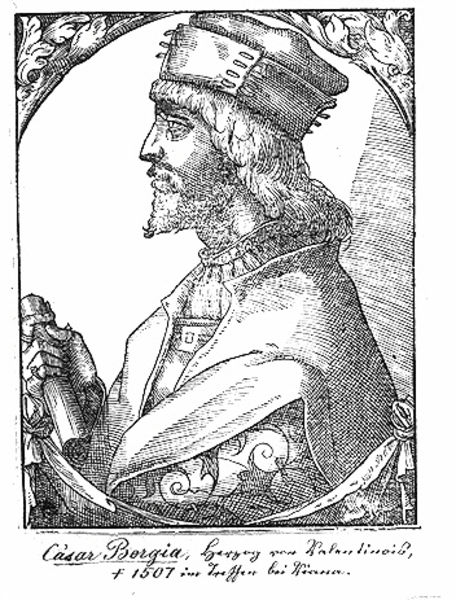
Titel: Bildnis des Cesare Borgia, Herzog von Valence und Romagna
Künstler: Tobias Stimmer
Institution: (Seriendruck)
Schlagwörter: blätter, hand, kopf, mann, schatten, umhang, weiß, frisur, grau, haar, hut, hüte, kopfbedeckungen, licht, mund, nase, profil, schwarz, zeichnung, haube, muster, ornament, schleife, bart, hemd, jacke, jung, kappe, mütze, mützen, augen, bluse, knoten, kragen, lang, mensch, rahmen, vollbart, ärmel, bildnis, hals, herr, portrait, porträt, rückenlehne, auge, haare, halbfigur, mantel, adel, krone, lippen, locken, renaissance, oval, rund, kopfbedeckung, lächeln, holzschnitt, schrift, papier, bogen, italien, grafik, graphik, krieg, papst, datum, ornamente, wange, umrahmung, druck, druckgraphik, schwarzweiss, schraffur, radierung, stich, text, adeliger, herrscher, krause, brokat, spitzbart, rom, rolle, ecken, pergament, untertitel, barett, herzog, florenz, schriftrolle, kupferstich, verziehrung, medici, seriendruck, profi, langhaarig, rechte hand, itlaien, portärt, blick nach links, cesare borgia, en, borgia, bartträger, ro, cäsar borgia, 1507, lane haare, brokatmuster, casar, casar borgia, ramne